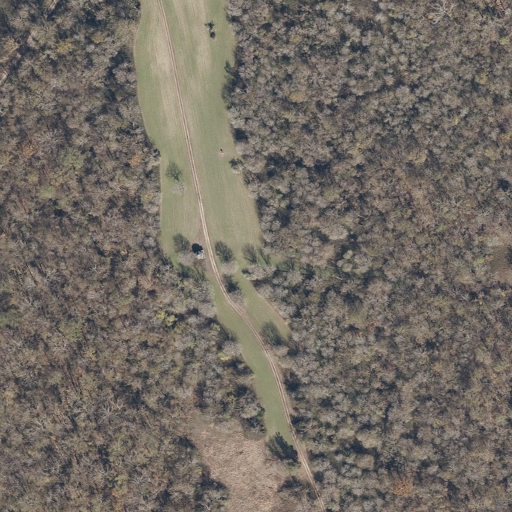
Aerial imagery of cape in Mississippi named Cowpen Point containing woody wetlands and open water